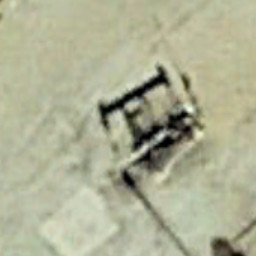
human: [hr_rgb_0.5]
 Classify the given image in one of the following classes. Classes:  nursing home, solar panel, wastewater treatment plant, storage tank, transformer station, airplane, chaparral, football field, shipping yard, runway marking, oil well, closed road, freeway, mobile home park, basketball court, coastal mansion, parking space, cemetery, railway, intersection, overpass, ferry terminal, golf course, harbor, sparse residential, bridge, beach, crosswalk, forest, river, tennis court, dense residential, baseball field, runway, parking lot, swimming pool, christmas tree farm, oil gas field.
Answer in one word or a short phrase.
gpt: oil well